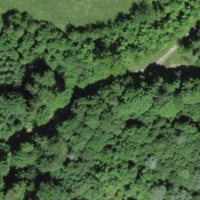
EUNIS habitat code: 41
Species observed at this site:
Aruncus dioicus
Cardamine heptaphylla